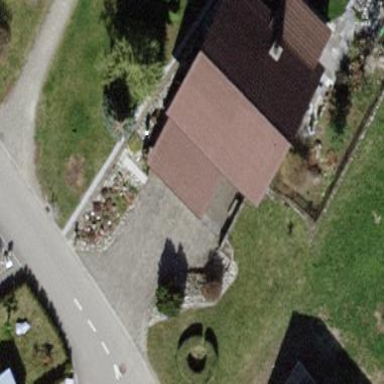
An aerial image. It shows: Gabled roofed house.